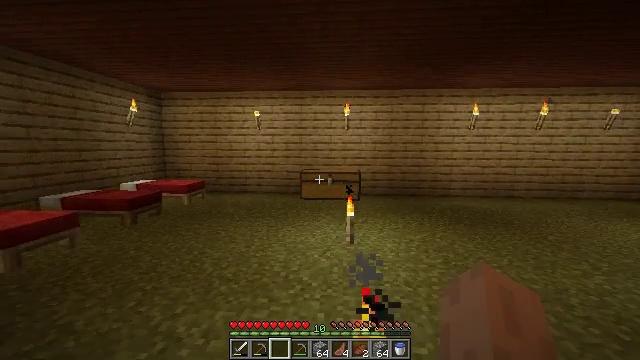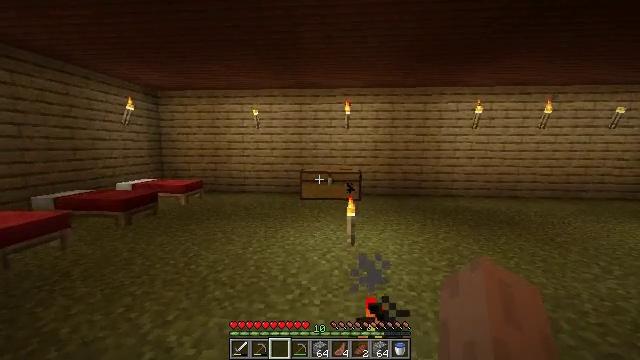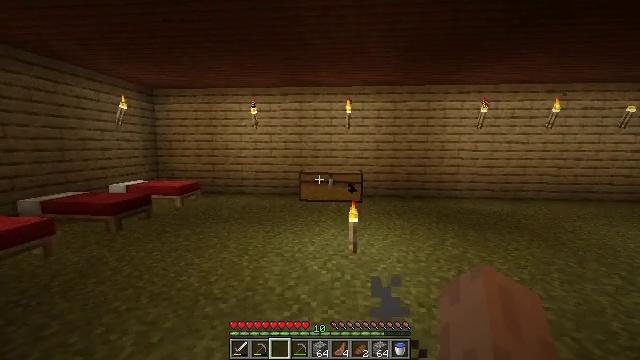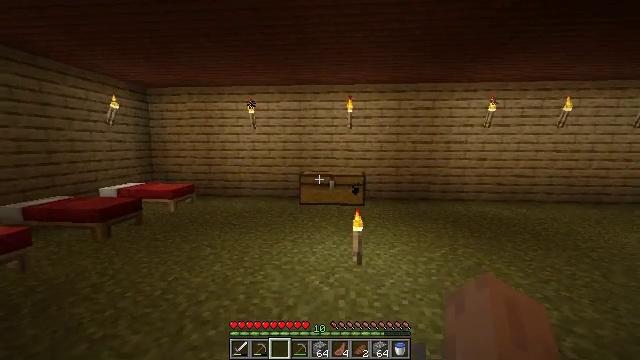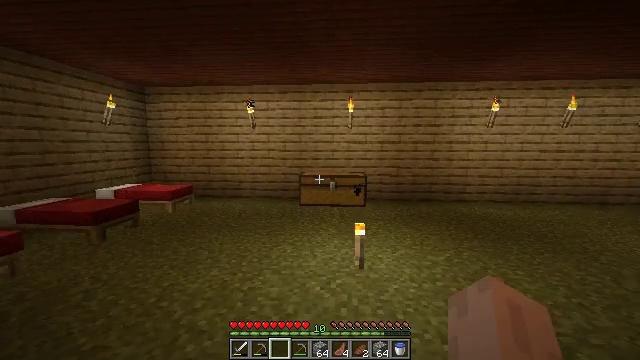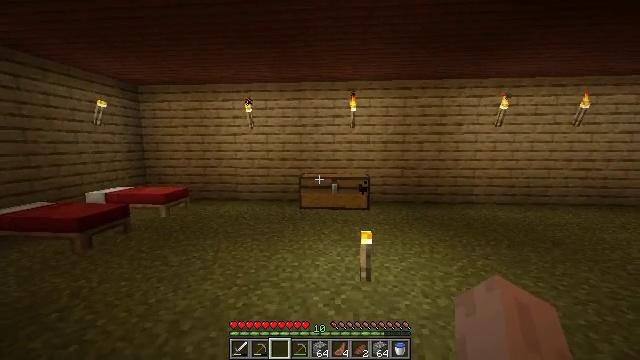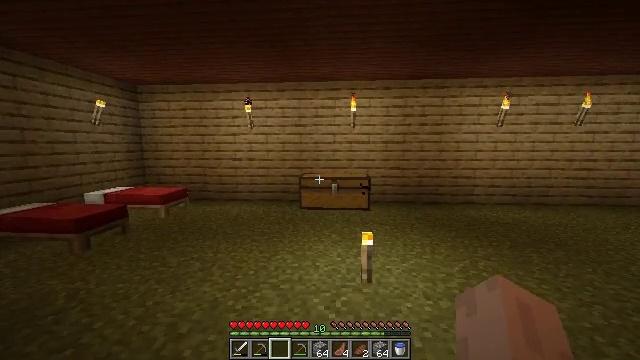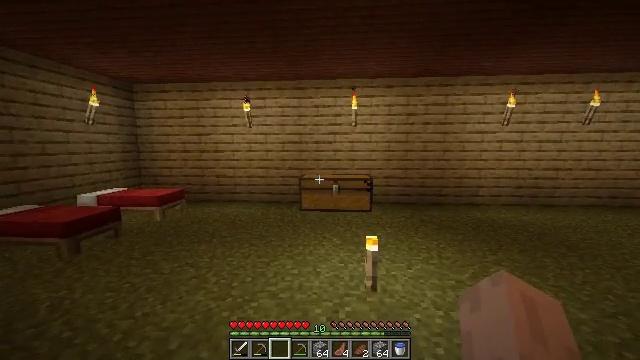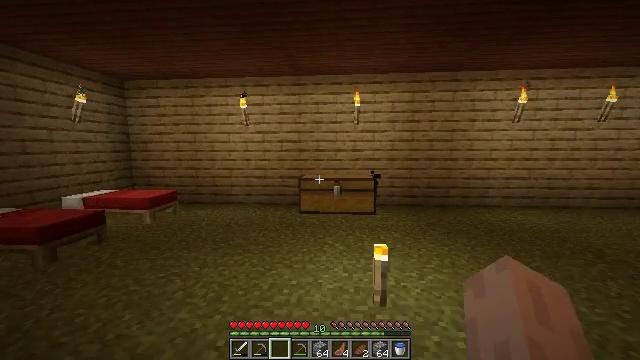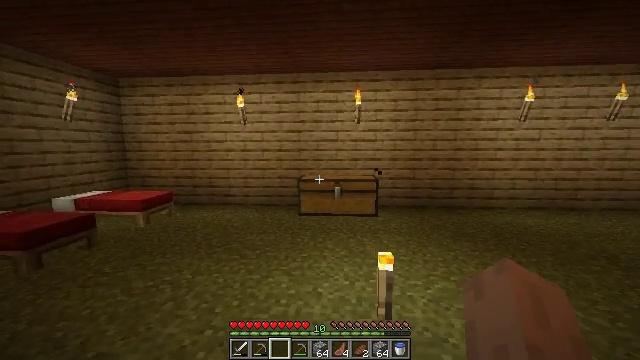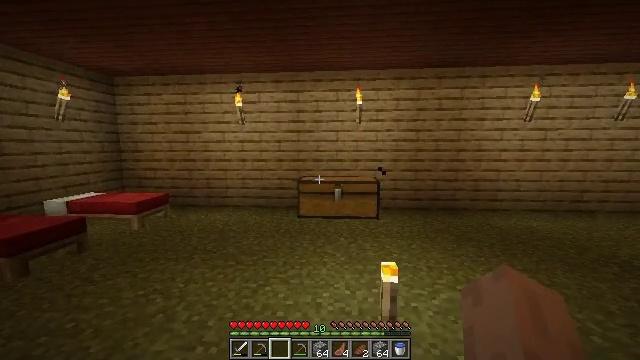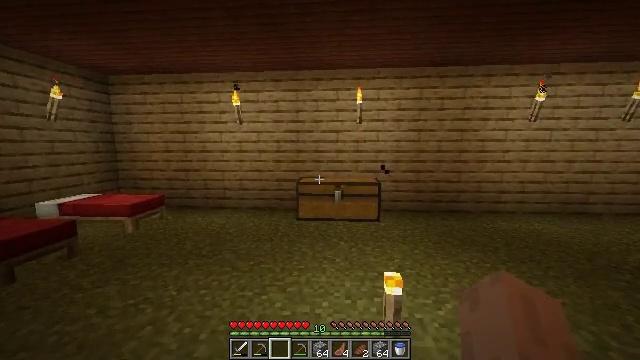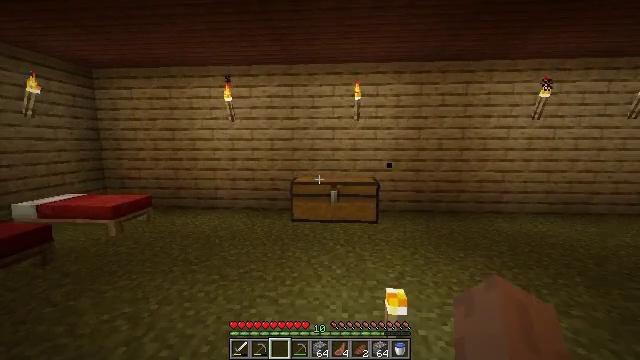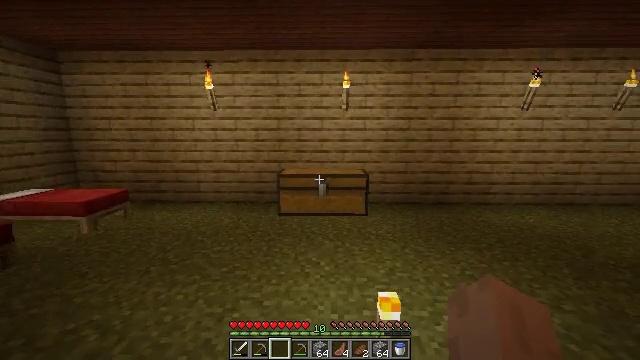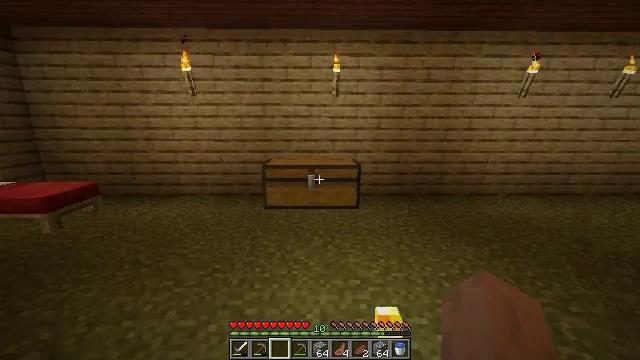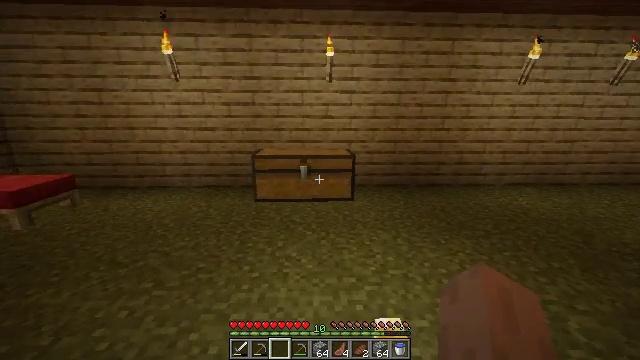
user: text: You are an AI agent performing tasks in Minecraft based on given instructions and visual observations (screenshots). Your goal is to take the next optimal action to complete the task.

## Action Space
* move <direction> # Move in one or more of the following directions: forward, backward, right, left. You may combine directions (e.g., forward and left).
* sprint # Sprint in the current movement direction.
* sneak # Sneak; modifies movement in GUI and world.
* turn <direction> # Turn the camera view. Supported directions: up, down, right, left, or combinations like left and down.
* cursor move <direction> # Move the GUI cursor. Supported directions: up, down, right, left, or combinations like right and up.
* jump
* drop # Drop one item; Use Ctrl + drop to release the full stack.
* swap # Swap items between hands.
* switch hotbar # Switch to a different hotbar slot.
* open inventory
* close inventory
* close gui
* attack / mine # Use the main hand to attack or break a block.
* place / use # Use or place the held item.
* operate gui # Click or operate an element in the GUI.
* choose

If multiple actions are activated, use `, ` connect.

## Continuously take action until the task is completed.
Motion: motion action
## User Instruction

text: Convert acacia plank into an acacia button.
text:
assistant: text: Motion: move forward
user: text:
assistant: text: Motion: move forward
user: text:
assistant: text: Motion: move forward
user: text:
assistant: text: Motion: move forward
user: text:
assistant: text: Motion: move forward
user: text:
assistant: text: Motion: move forward
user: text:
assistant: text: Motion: move forward
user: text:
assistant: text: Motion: move forward
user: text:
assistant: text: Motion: move forward
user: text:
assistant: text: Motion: move forward
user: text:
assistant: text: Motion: move forward
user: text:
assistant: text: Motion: move forward
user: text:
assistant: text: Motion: move forward, turn right and down
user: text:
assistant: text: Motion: move forward, turn right and down
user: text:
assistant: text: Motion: move forward, turn right and down
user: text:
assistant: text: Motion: move forward, turn right and down
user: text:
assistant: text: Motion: move forward, turn right and down
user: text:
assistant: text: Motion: move forward
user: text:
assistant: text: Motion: move forward
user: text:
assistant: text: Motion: move forward
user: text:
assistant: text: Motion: move forward
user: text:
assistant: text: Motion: move forward
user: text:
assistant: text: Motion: move forward
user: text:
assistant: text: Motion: move forward
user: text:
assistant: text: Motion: move forward, turn left and down
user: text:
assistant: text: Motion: move forward, turn down
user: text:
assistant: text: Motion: move forward, turn left and down
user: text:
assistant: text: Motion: move forward, turn left and down
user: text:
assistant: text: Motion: move forward, turn left and down
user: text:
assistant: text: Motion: move forward, turn down